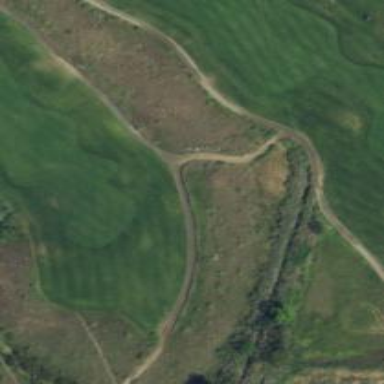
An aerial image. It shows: Path designated for golf carts.